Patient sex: M
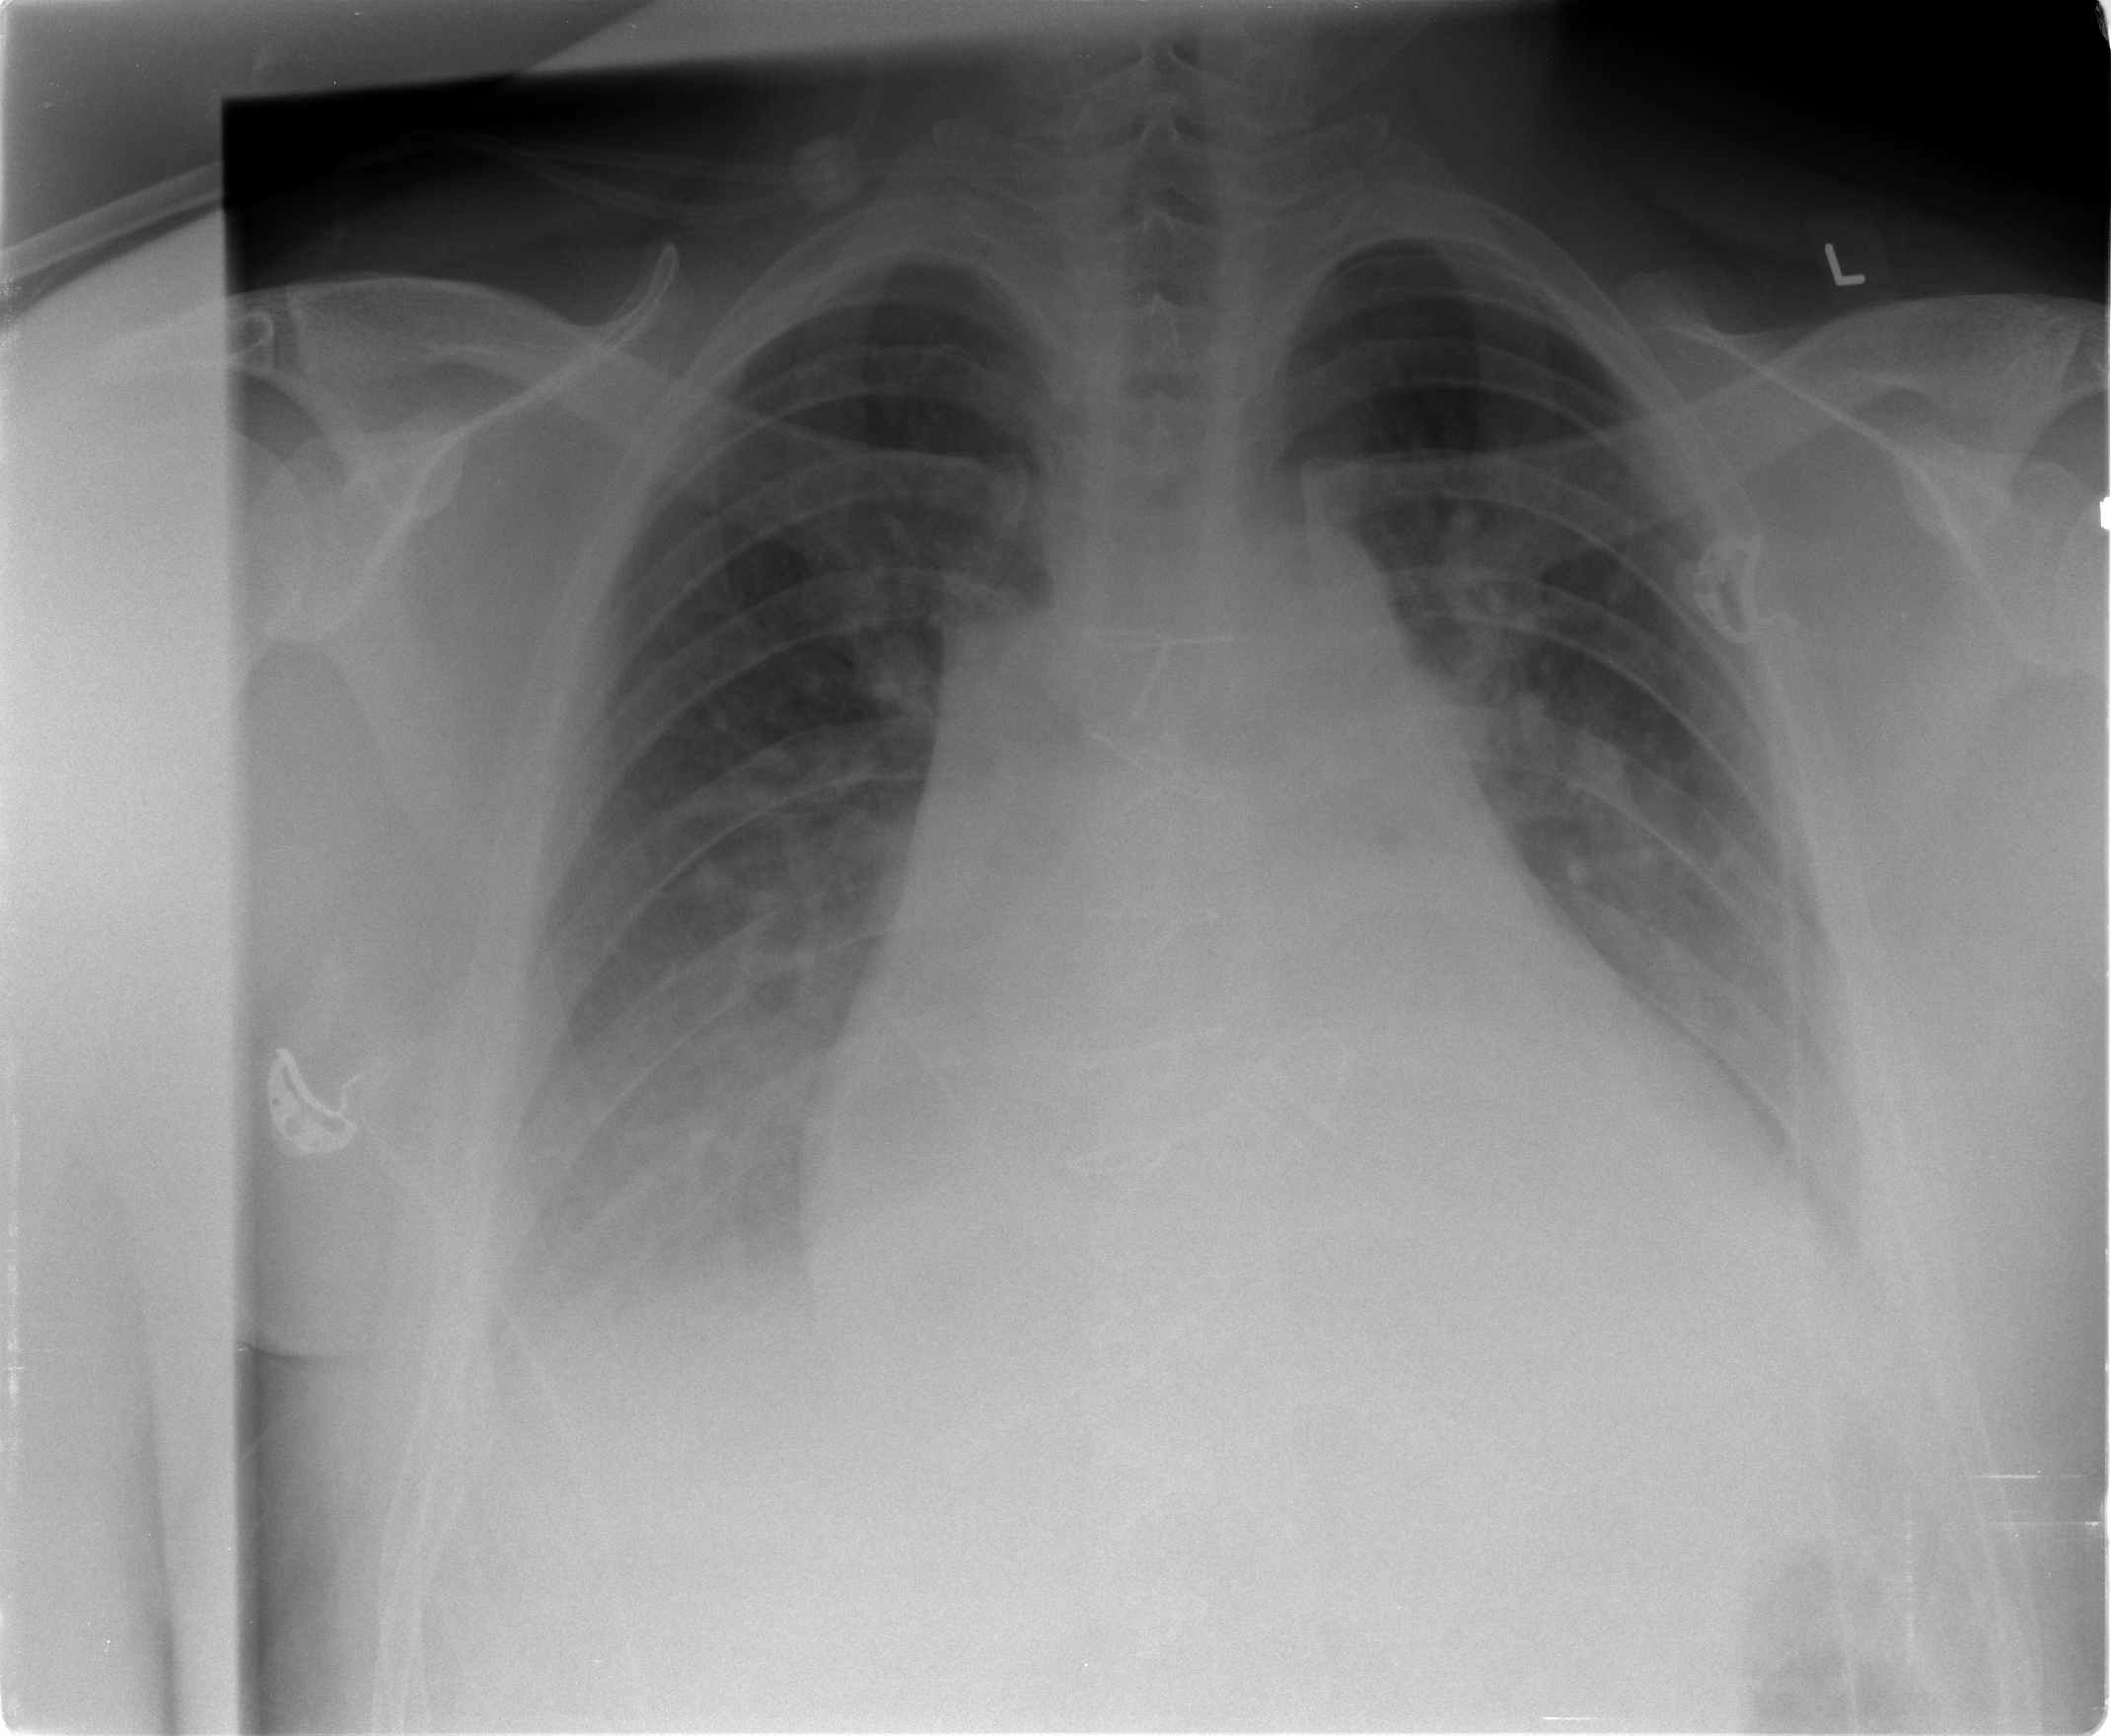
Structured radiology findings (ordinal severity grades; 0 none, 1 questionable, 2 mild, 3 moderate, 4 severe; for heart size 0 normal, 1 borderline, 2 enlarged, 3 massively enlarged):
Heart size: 3
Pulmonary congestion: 2
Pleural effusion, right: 2
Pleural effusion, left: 2
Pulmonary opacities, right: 2
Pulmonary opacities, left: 2
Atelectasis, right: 2
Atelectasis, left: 2